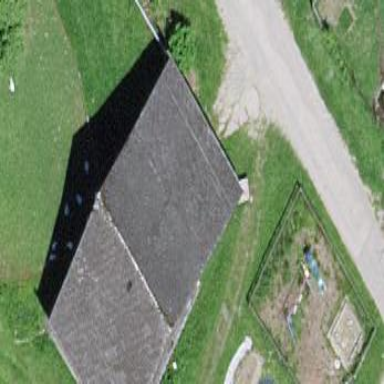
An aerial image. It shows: Barn.